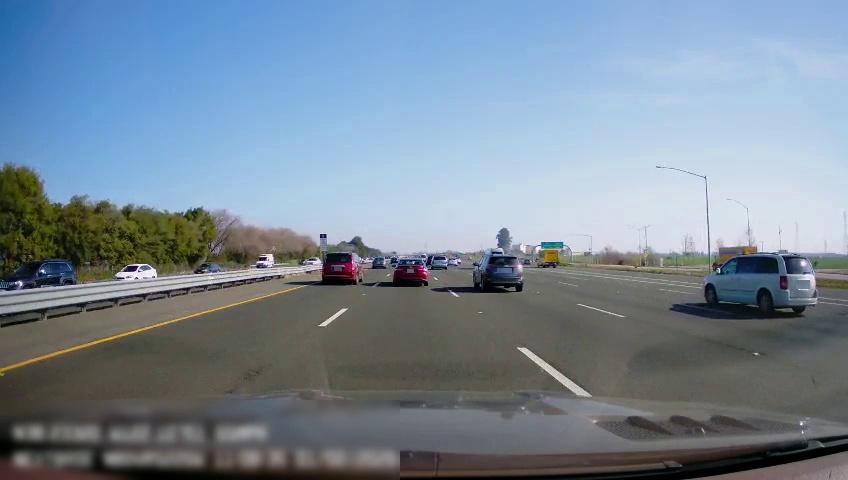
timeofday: Day
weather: Sunny
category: Drivable Space
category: Drivable Space
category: Vehicles | Truck
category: Vehicles | Van
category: Vehicles | SUV
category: Vehicles | Van
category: Vehicles | Car
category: Vehicles | SUV
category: Vehicles | Car
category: Vehicles | Van
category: Vehicles | Van
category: Vehicles | Car
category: Vehicles | Truck
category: Vehicles | SUV
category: Vehicles | Car
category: Vehicles | Car
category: Vehicles | Van
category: Vehicles | SUV
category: Lanes | Alternate Lane
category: Lanes | Current Lane
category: Lanes | Current Lane
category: Lanes | Alternate Lane
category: Lanes | Alternate Lane
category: Lanes | Alternate Lane
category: Lanes | Alternate Lane
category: Lanes | Alternate Lane
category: Traffic | Signs
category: Traffic | Signs